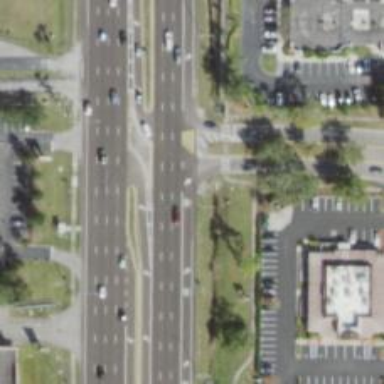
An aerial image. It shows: Trunk link highway.